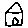
Label: house